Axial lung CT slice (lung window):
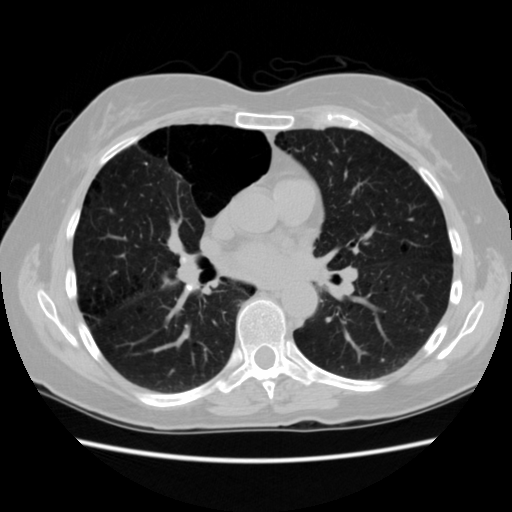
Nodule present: no